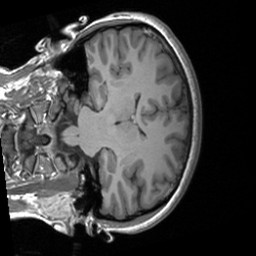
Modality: T1w
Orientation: coronal
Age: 22
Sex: female
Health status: healthy
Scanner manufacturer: siemens
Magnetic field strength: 3 T
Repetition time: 1.9 s
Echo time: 0.00226 s